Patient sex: F
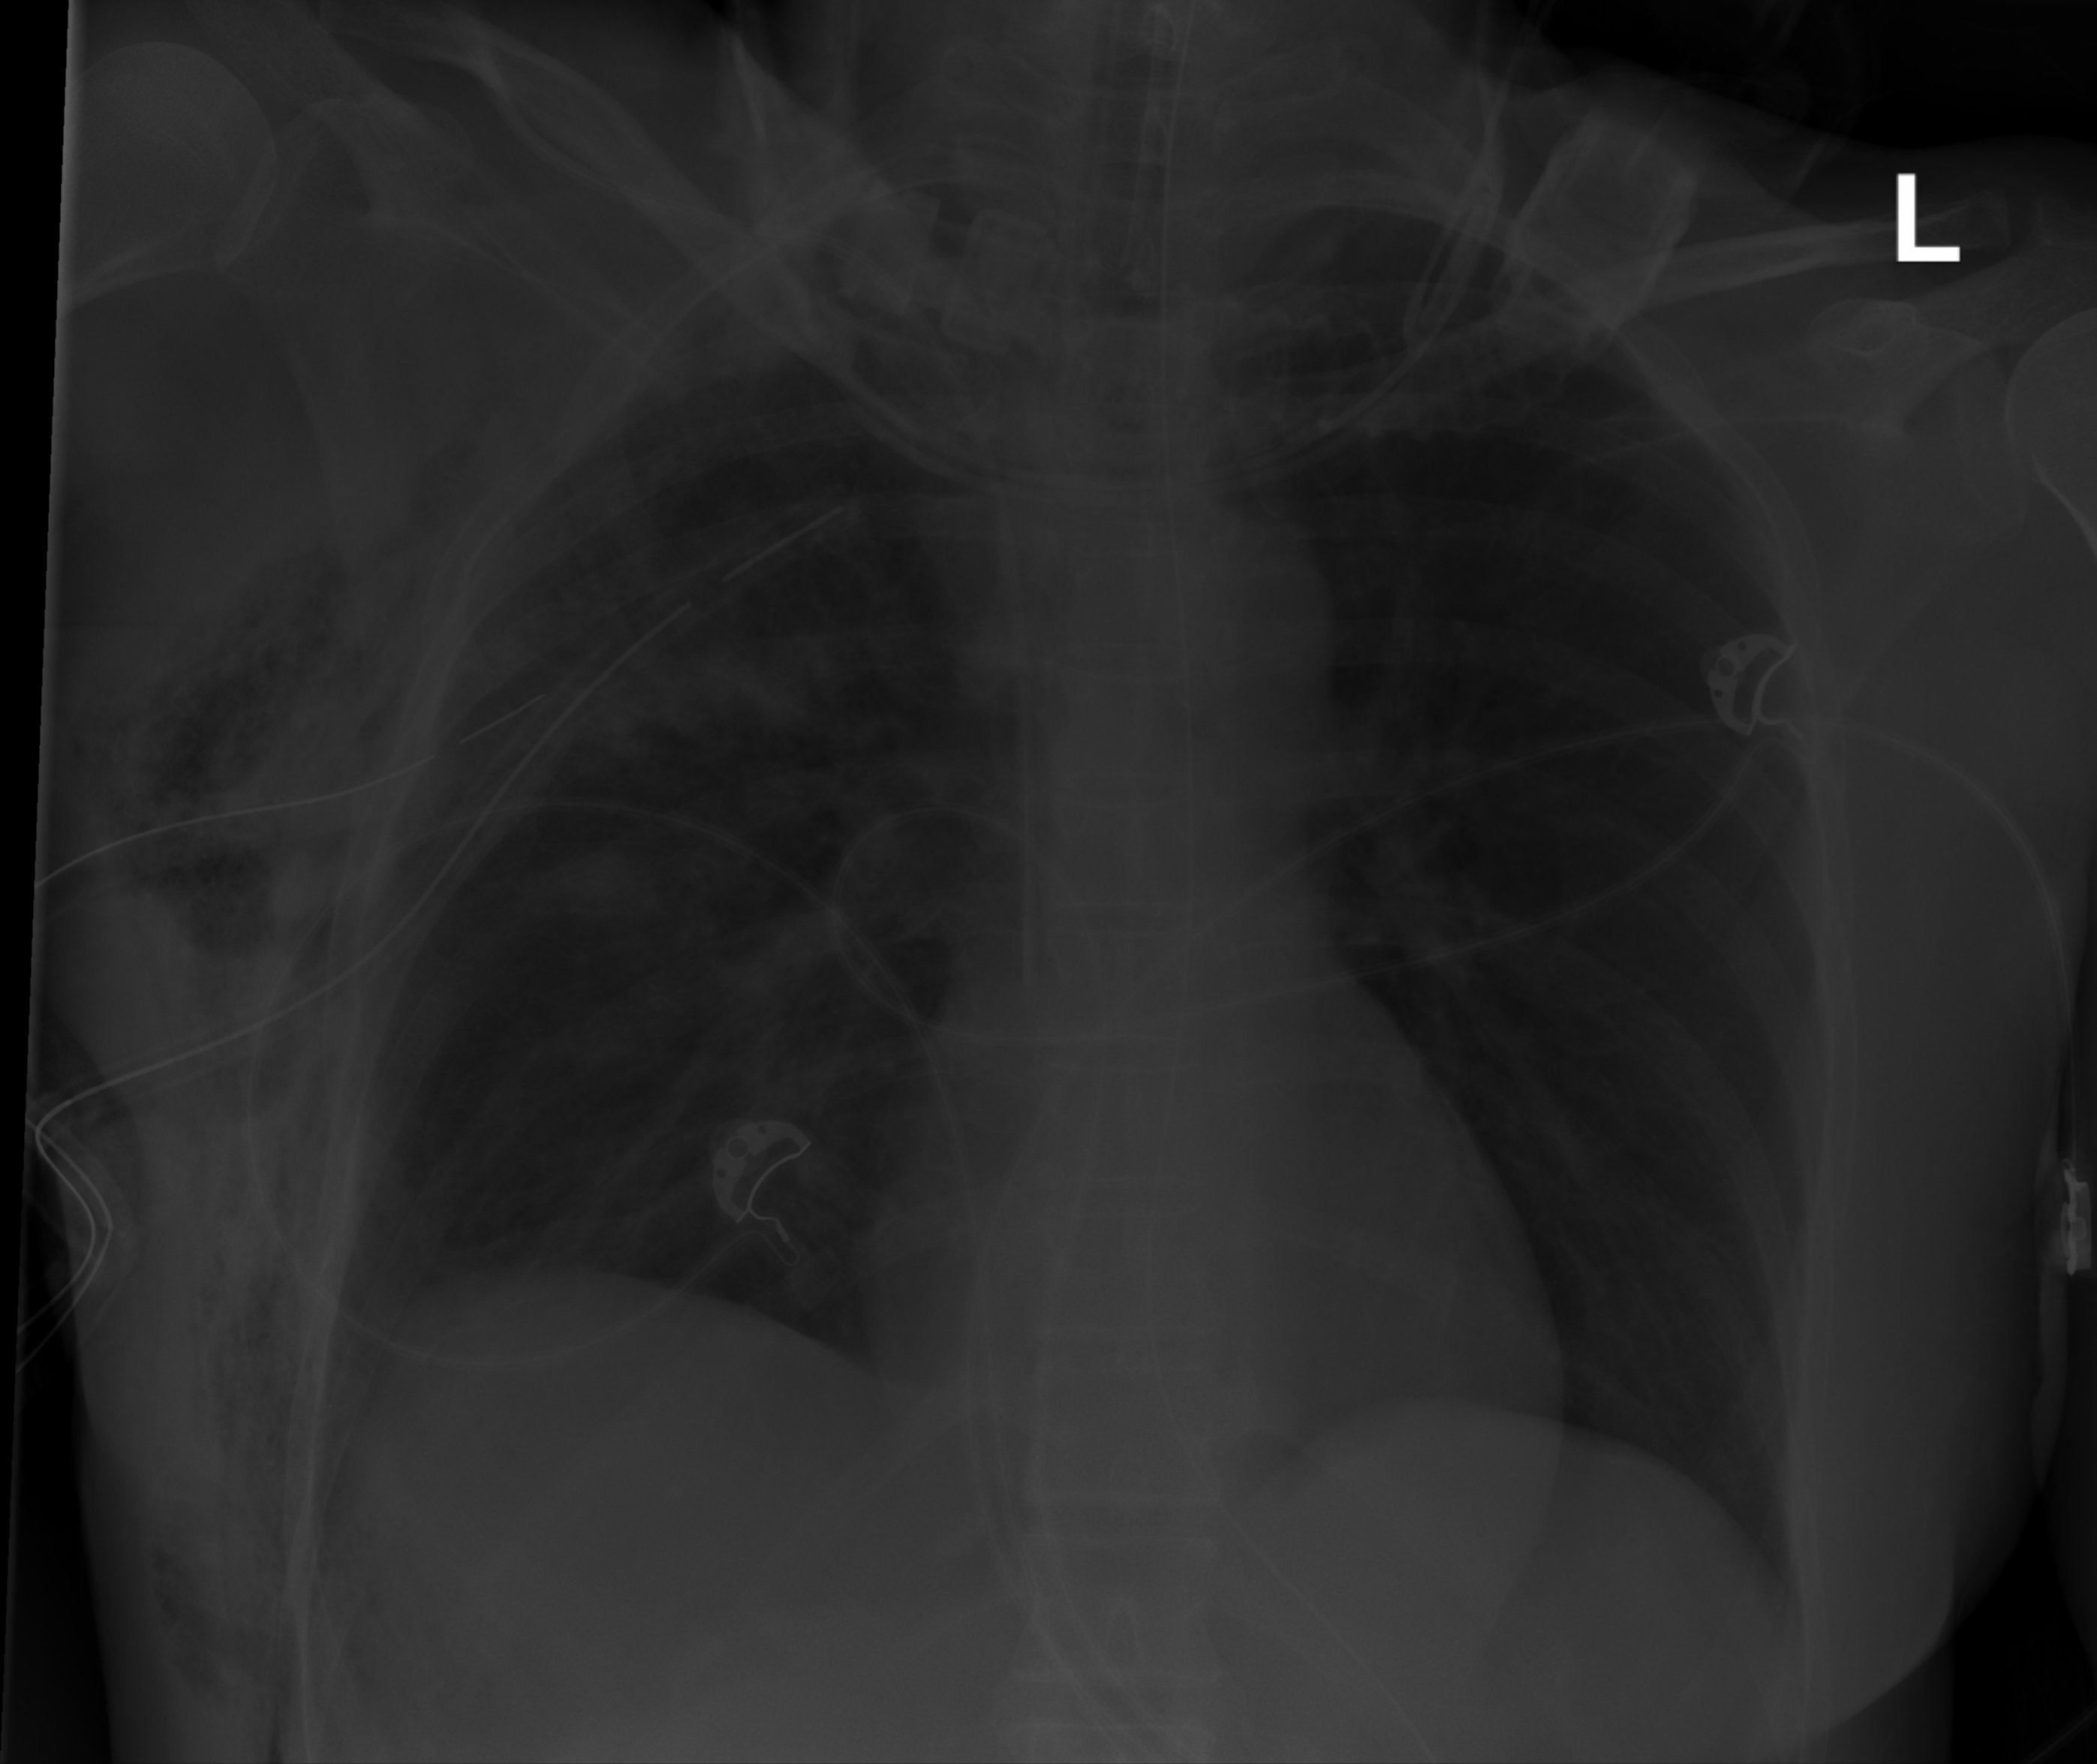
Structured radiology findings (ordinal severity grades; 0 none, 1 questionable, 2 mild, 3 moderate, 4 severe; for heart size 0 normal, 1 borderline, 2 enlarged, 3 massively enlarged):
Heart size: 0
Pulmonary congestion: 0
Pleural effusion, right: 0
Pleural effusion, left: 0
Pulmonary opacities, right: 2
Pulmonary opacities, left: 0
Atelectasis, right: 2
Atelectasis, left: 0